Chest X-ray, PA view. Patient: 48 years old, sex F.
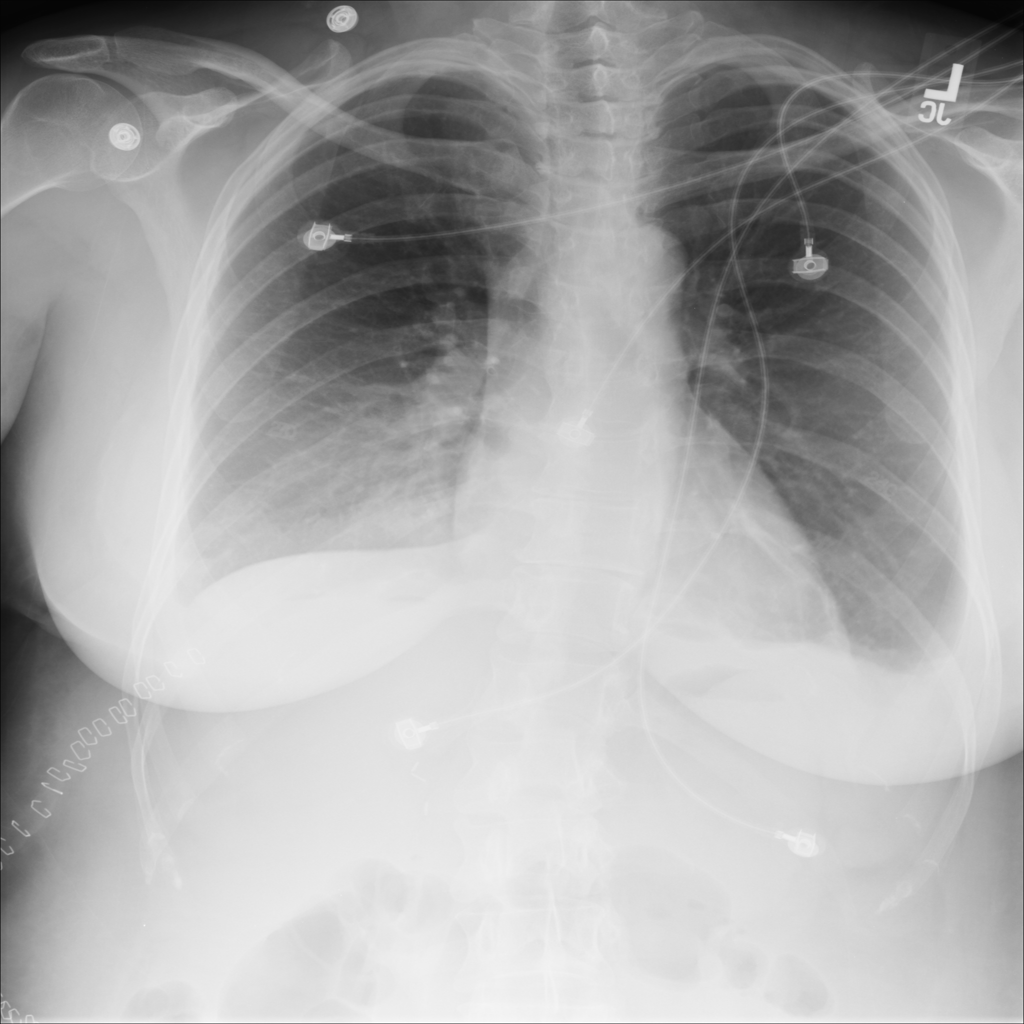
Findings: Atelectasis